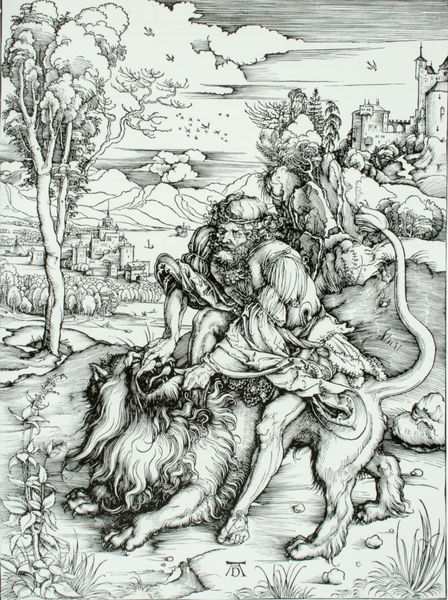
Titel: Samson tötet den Löwen
Künstler: Albrecht Dürer
Institution: (Seriendruck)
Schlagwörter: baum, berg, himmel, kampf, mann, meer, vogel, weiß, wolken, bäume, landschaft, stadt, äste, finger, grau, schwarz, gras, haus, schloss, wiese, wolke, bart, stein, steine, signatur, erde, gräser, hügel, natur, vögel, zweige, pflanze, pflanzen, renaissance, wald, fliegen, mähne, schwanz, holzschnitt, berge, gebirge, dorf, graphik, fluß, fight, hands, king, könig, men, people, white, arm, black, gray, green, hair, nose, old, robe, flowers, print, pfoten, plant, ad, burg, festung, schwarm, druck, initialen, monogramm, radierung, stich, illustration, woodcut, holzdruck, kämpfen, hand, gebiss, zähne, flower, cloud, clouds, fighting, gods, heaven, man, mythology, rock, rocks, sky, struggle, tree, maul, background, boat, building, hill, hills, house, lake, landscape, mountain, mountains, nature, sea, ship, water, german, houses, tower, trees, village, heiliger, feet, helmet, knight, löwe, forest, grass, river, path, plants, dürer, drawing, paper, kupferstich, black and white, castle, fur, mouth, bird, etching, graphic, line, sketch, tail, herkules, battle, beard, birds, fly, flying, old man, saint, tatzen, pen, dead, scene, town, nürnberg, dirt, historisch, ringen, untier, city, human, arms, clothes, garment, leaves, trunk, fort, history, buildings, ground, intaglio, signature, detail, engraving, pencil, medieval, albrecht, albrecht dürer, raubtier, animal, legs, lines, war, hieronymus, farm, home, branches, shrub, god, mythical, warrior, christ, outdoors, riding, chinese, paws, shading, tiger, shadows, flock, beißen, hilzschnitt, christian, relief, zähmung, hironimus, stones, bible, hatching, biblical, bändiger, dürer monogramm, leu, lion, löwenbändiger, rähne, durer, evil, violence, angry, wrestle, beast, kill, penis, zeichnung, monster, mane, dessert, leg, killing, key, woods, vista, clau, daniel, dick, holy, tonsure, ride, fantasy, mountian, wrestling, castles, attack, taming, hunting, 1600, d, samson, spirit, bear, hercules, tongue, warrier, tunic, woodblock, teeth, kingdom, nuremburg, old testament, fable, logo, claw, skyp, printmaking, saint daniel, villages, lead, 1500s, weed, roar, open mouth, flock of birds, manticore, jerome, strugle, leon, pebbles, birdie, thisbe, albreht, hieronim, castlr, pyrames, herakles, hercules and the nemean lion, jukk, durt, 인간이 사자를 제압하고 있ㅅ다, 바다가 보이며 뒤쪽에 성이있다, durier, böack, alack, villlage